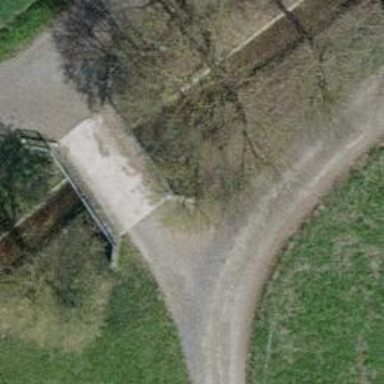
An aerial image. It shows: Track road on bridge with grade 1 track type.